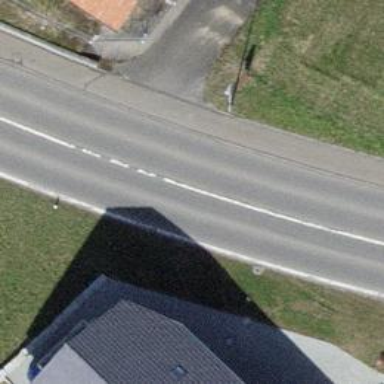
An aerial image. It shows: Asphalt road with primary designation. There is sidewalk on the left side.